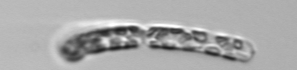
Label: Guinardia_striata